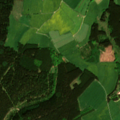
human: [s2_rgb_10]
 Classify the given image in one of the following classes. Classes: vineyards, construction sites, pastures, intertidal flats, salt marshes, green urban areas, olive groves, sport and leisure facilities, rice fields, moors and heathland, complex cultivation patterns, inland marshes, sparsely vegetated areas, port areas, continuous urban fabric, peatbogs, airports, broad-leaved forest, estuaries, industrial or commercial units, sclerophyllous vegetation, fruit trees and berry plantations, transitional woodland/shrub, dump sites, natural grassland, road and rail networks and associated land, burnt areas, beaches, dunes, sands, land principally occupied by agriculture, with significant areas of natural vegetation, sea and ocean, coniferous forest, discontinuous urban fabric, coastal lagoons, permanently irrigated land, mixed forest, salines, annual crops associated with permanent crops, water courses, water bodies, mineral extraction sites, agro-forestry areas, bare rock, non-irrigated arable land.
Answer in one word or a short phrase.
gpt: pastures, complex cultivation patterns, coniferous forest, mixed forest